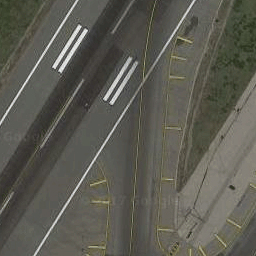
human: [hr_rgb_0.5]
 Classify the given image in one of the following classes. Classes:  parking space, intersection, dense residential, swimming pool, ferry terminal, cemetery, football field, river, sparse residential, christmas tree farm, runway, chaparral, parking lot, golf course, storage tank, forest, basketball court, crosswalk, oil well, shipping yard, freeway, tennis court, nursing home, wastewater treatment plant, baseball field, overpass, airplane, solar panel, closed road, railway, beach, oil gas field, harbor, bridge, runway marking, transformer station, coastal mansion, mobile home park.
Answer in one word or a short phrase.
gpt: runway